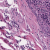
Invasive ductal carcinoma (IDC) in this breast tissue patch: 1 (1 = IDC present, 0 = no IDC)